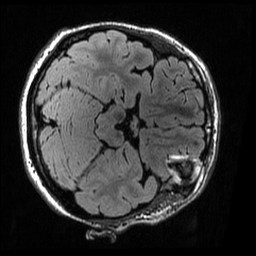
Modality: T2w
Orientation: axial
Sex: female
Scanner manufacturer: ge
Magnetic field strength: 3 T
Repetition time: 6 s
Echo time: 0.1256 s